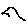
Label: bird